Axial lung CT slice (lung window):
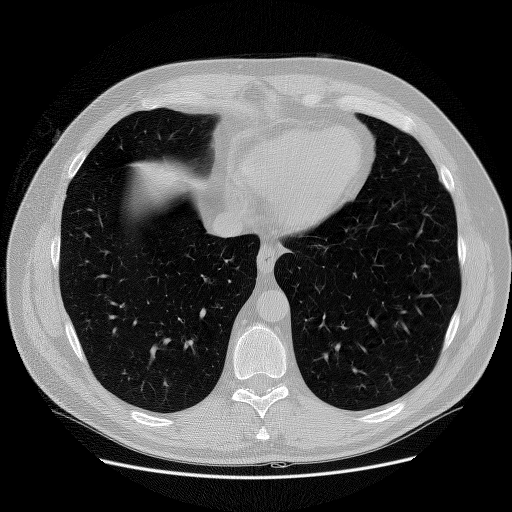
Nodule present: no